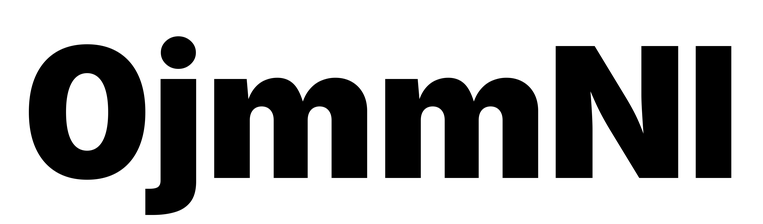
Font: Inter_Black